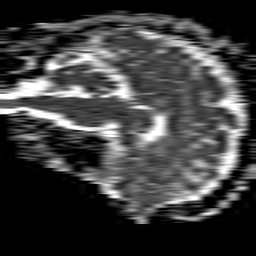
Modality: ADC
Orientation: sagittal
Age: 66
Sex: male
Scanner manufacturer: philips
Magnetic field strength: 1.5 T
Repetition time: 4.6 s
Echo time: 0.08528 s